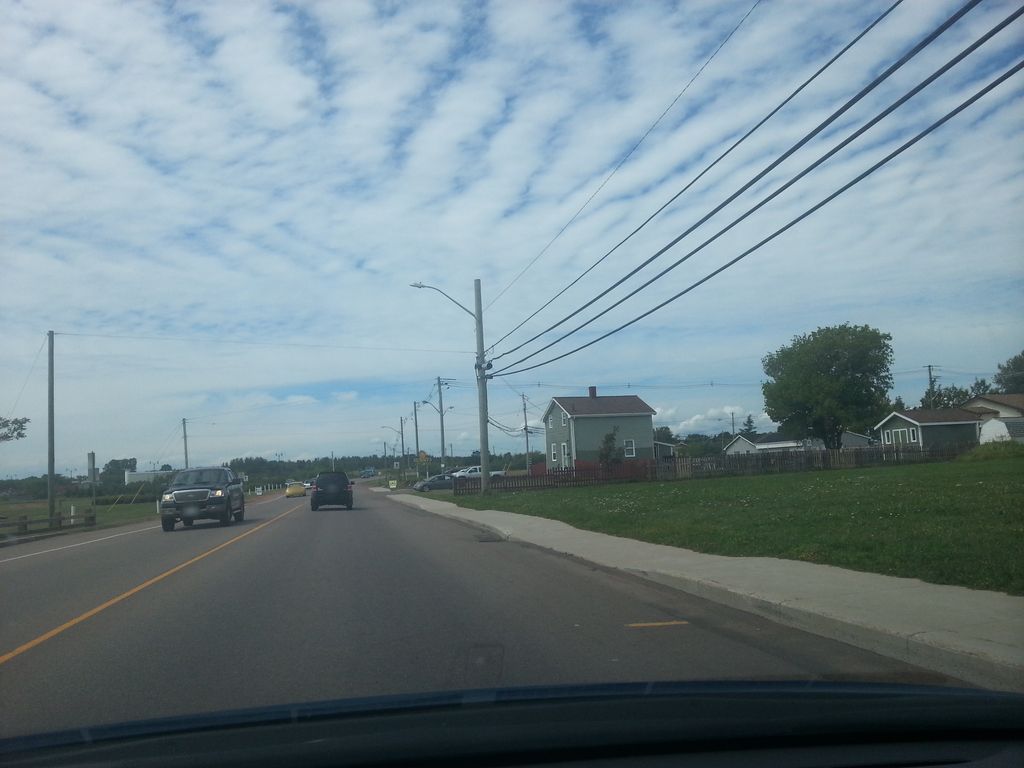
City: charlottetown